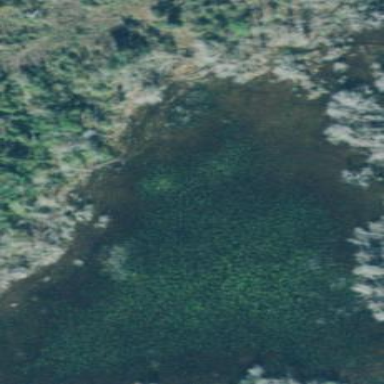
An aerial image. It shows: Marsh wetland.